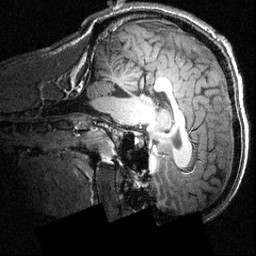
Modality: T1w
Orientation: sagittal
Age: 20
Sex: male
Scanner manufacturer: siemens
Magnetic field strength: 3.951 T
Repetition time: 1.5 s
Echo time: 0.00335 s